Question: Is it possible to add images in the cell values in cross tab.
I am trying to replicate the attached designed in excel.
, for example in the attached I can create it for East by creating a calculated categorical field but not sure how to fit in the other regions .

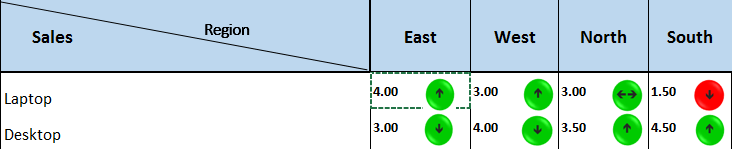
Answer: No, not with a cross table. For this, you need to use a <URL>